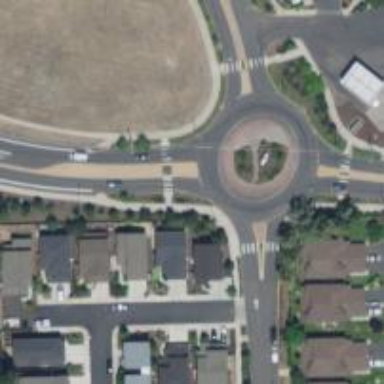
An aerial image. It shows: Secondary road around roundabout.